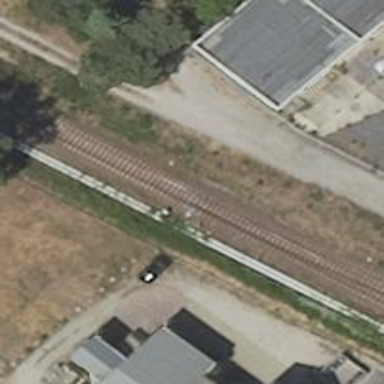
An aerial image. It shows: Railway switch with the turnout on the left side.